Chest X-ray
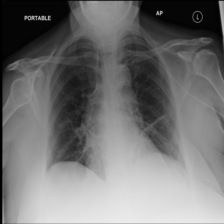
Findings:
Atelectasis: positive
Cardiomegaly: negative
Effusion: negative
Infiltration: negative
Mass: negative
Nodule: negative
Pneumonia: negative
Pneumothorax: negative
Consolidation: negative
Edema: negative
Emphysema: negative
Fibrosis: negative
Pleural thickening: negative
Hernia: negative